Question: How do I create something like this:

This is taken from the iOS contacts app. I assume there should be away to re-create it as well.
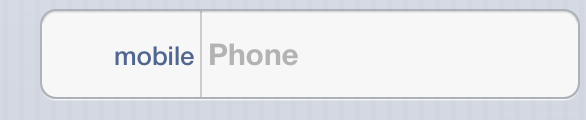
Answer: In your case You need to take Two element
1) 'UILabel'
2) 'UITextField' =
And this element add in 'cell.contentView' with it's as you need.
also you need to add Line image in between 'UILabel' and 'UITextField' and add this image in 'cell.contentView'